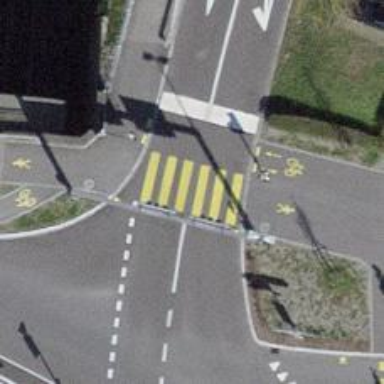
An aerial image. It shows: Marked zebra crossing on the road.